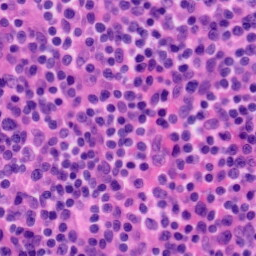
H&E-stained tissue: Tonsil